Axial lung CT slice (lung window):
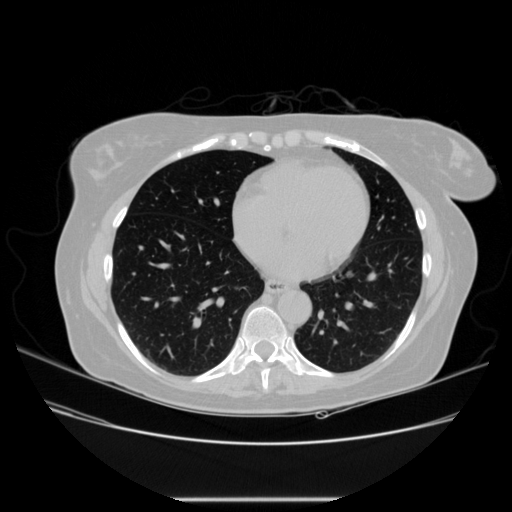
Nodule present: no